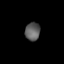
Tissue: lung
Cell type: Epithelial cells
Senescence score: 0.1883
Nuclear area (px): 269
Mean DAPI intensity: 92.349